Question: Using ggplot2 is there anyway that confidence band or something that resembles a confidence band can be generated using the minimum and maximum values surrounding a mean value in 'geom_line' plot?
Data:
'''
Year Value Group
50 0.25 Avg
100 0.30 Avg
200 0.27 Avg
250 0.26 Avg
500 0.22 Avg
1000 0.24 Avg
5000 0.27 Avg
10000 0.23 Avg
50 0.24 Max
100 0.29 Max
200 0.24 Max
250 0.23 Max
500 0.20 Max
1000 0.22 Max
5000 0.22 Max
10000 0.20 Max
50 0.28 Min
100 0.33 Min
200 0.31 Min
250 0.30 Min
500 0.27 Min
1000 0.26 Min
5000 0.32 Min
10000 0.33 Min
'''
Current plot looks like this:

But would like the max and min lines to look like a confidence band!
I also have the underlying data used to produce the above if that is required, any hints or ideas would be very much welcomed.
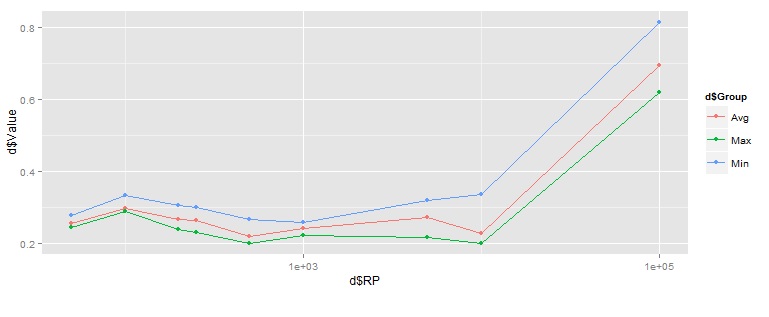
Answer: '''
require(reshape2)
dat_cast <- dcast(dat, Year~Group, value.var = "Value")
ggplot(dat_cast, aes(x=Year, y=Avg)) +
geom_ribbon(aes(ymin = Min, ymax = Max), alpha = 0.5) +
geom_line(col = 2)
'''